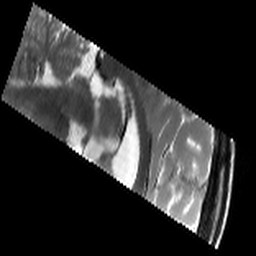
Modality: T2w
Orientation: sagittal
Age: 25
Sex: female
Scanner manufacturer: siemens
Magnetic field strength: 3 T
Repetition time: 8.02 s
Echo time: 0.08 s